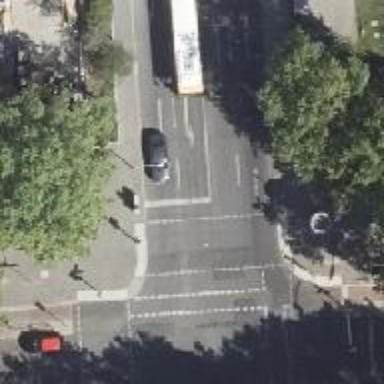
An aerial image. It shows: Road with traffic signals.